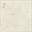
Piece: xx